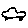
Label: car